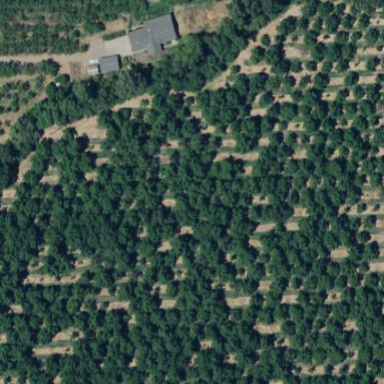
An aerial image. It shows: Orchard.